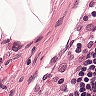
Metastatic tissue present: no